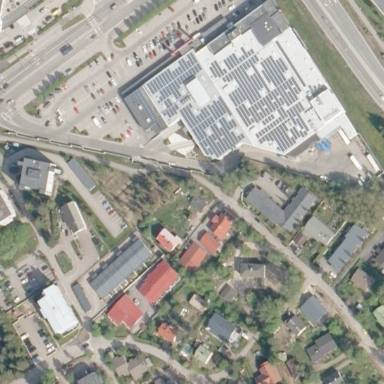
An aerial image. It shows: Retail building with flat roof.